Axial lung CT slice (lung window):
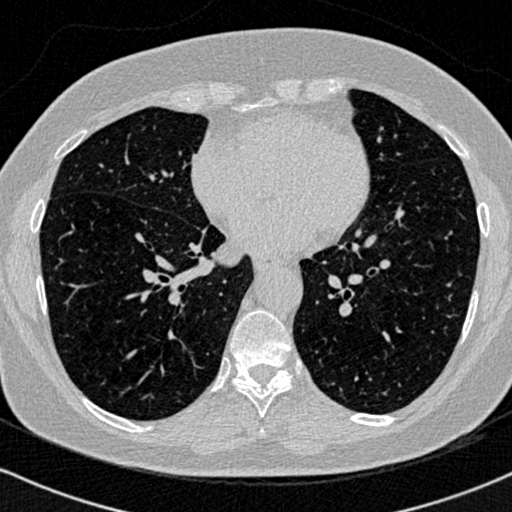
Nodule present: no